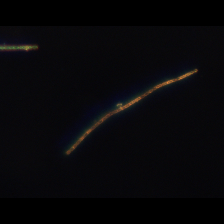
Taxon: Leptocylindrus
Group: Diatoms